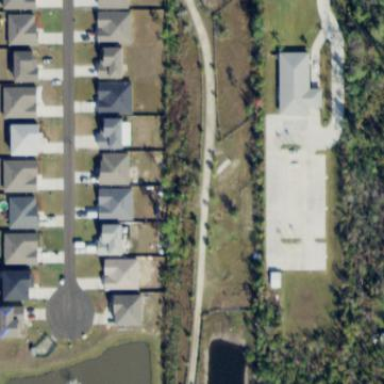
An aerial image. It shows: Residential area composed of single-family homes.